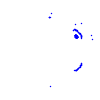
Particle: proton